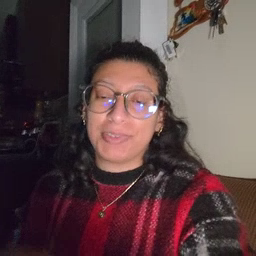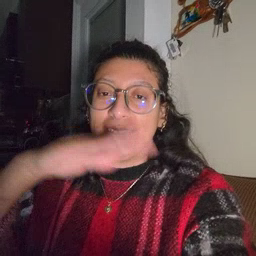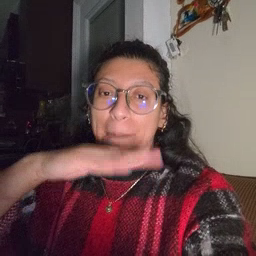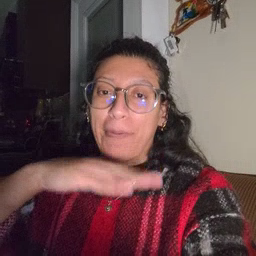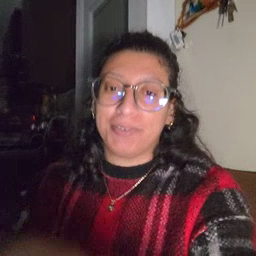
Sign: table